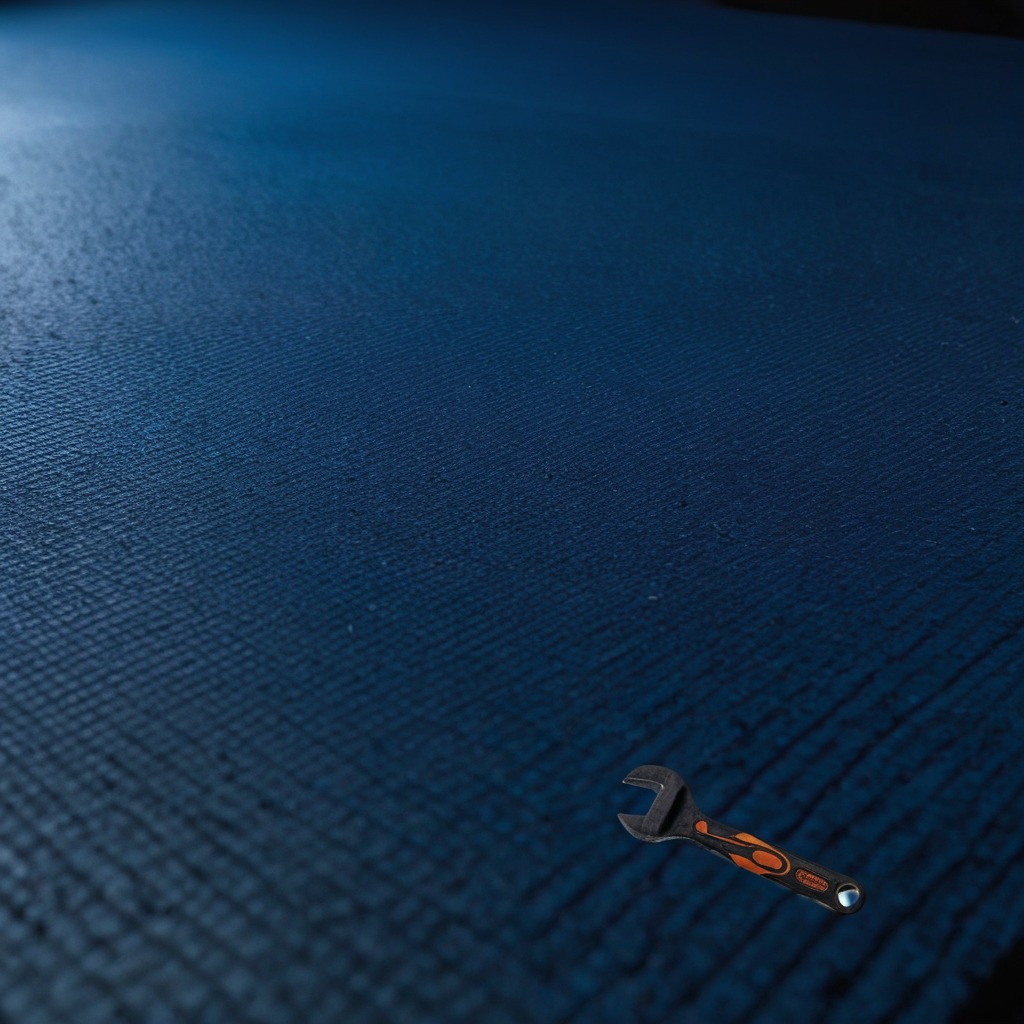
An wrench lies on a clean granite tabletop inside a workshop at night.